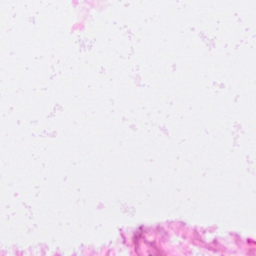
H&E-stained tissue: Breast